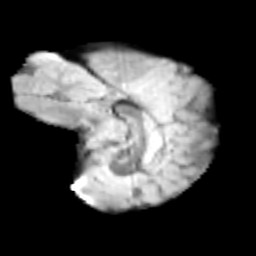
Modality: T2w
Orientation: sagittal
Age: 12
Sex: male
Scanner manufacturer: siemens
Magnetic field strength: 3 T
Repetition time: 3.8 s
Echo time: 0.07 s